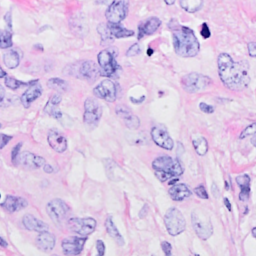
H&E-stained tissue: Breast